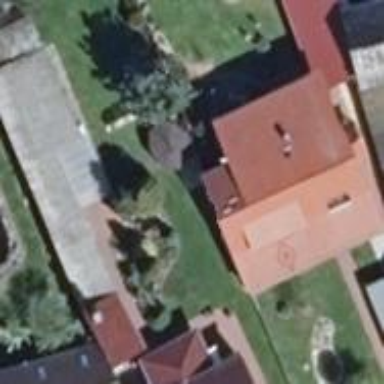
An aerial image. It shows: Building with gabled roof. The roof is orientated along the structure and is painted black.